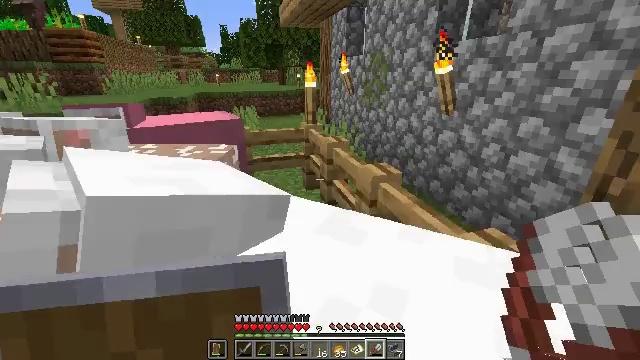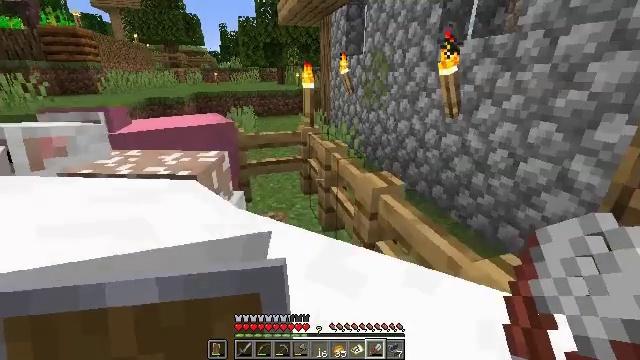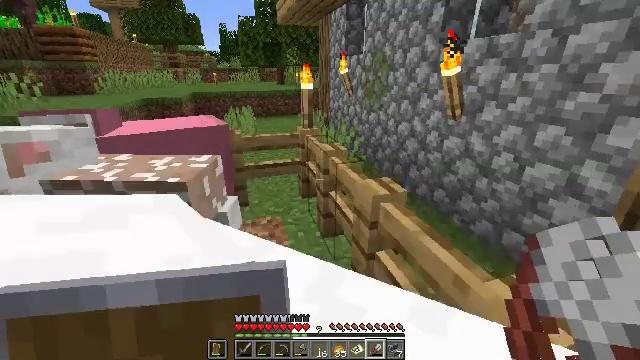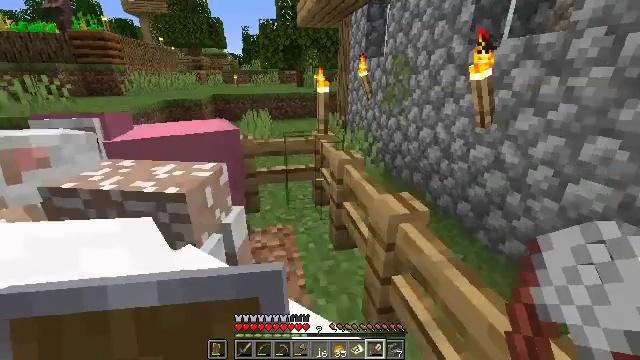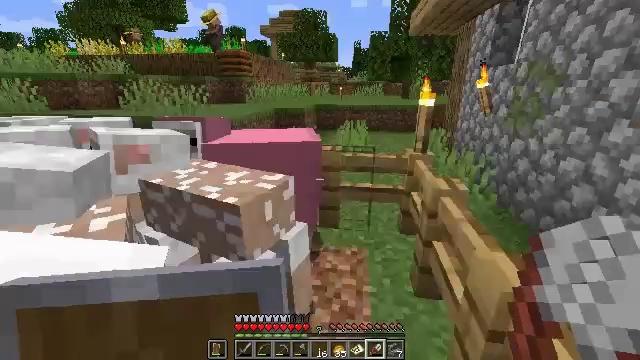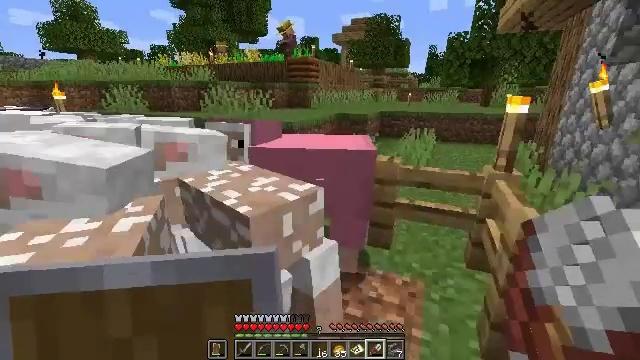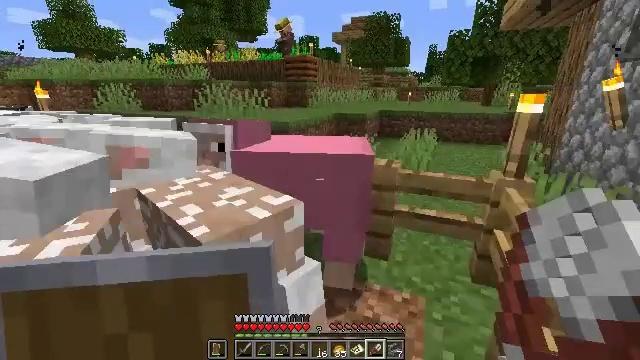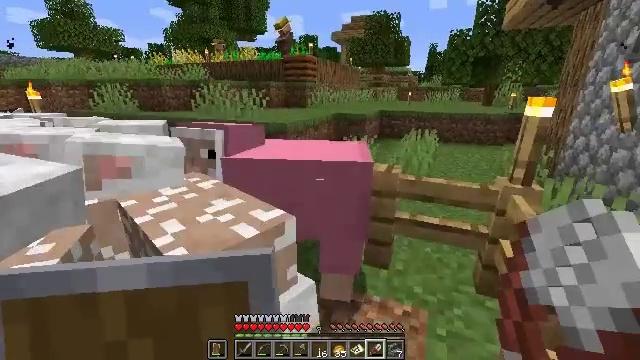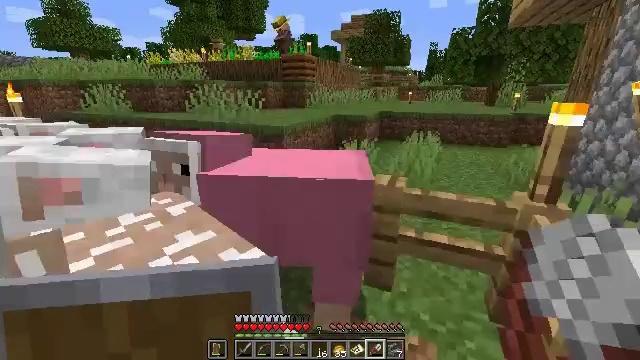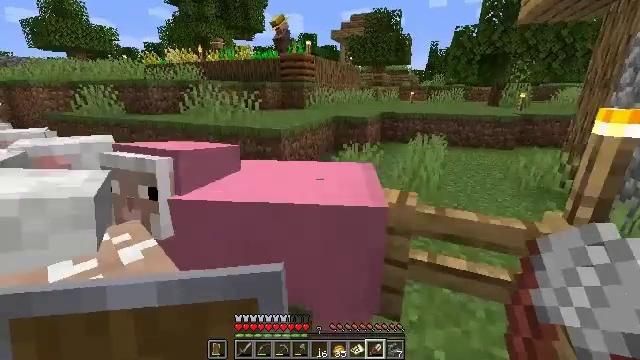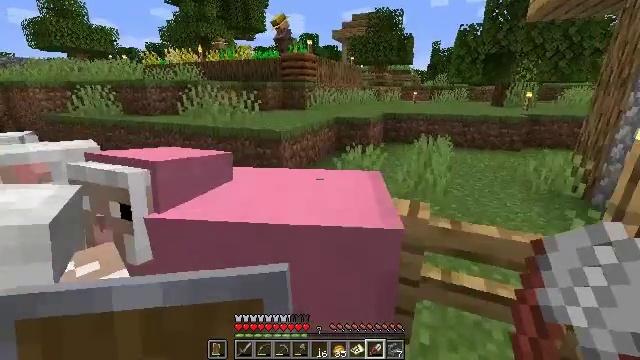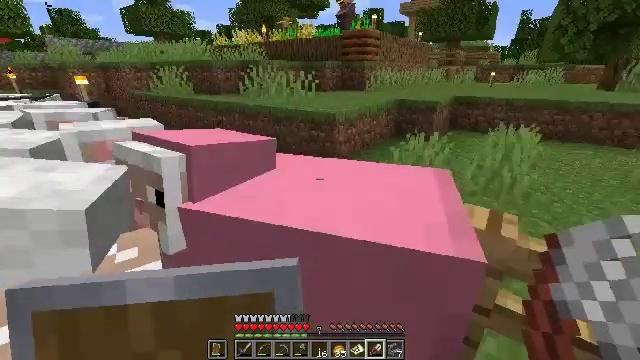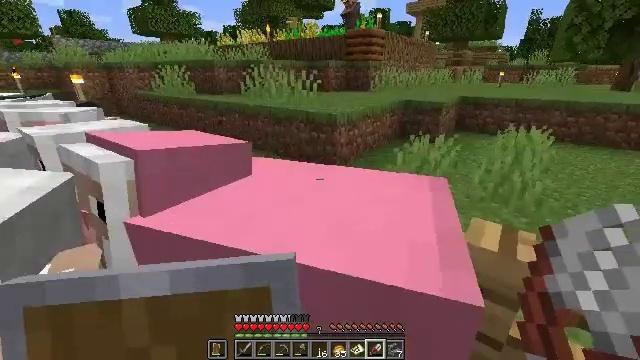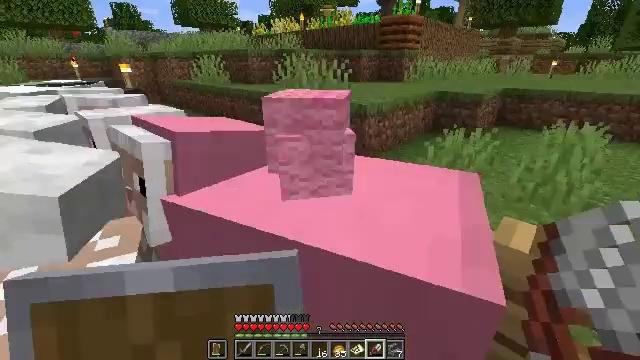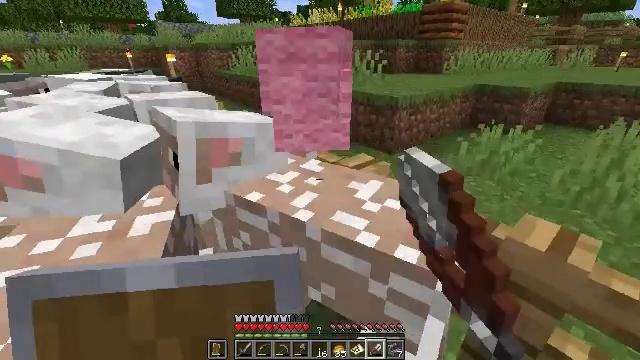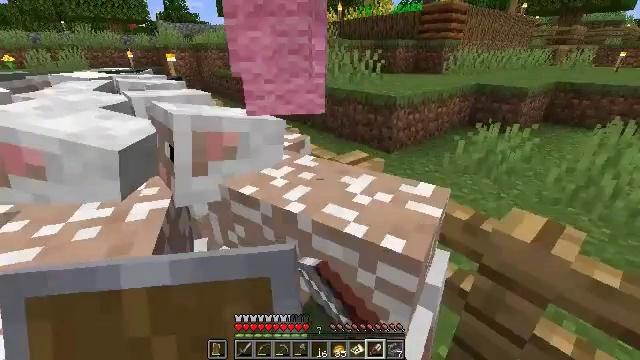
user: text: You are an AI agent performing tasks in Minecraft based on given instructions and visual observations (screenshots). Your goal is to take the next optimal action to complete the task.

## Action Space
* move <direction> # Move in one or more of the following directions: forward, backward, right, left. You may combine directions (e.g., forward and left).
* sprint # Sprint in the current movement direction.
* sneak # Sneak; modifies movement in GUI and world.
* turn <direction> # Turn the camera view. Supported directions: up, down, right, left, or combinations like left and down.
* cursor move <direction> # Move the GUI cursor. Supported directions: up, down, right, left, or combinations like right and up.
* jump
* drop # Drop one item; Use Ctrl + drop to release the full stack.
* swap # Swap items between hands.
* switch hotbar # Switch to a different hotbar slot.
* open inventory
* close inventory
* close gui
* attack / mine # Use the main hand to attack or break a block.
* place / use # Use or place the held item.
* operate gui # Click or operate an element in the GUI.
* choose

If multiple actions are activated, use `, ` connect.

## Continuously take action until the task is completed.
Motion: motion action
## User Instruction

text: Form a blue banner by arranging blue wool and a stick in the crafting table.
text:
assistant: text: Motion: move forward
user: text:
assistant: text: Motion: move forward
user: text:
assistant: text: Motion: move forward, turn left
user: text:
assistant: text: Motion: move forward, turn left and up
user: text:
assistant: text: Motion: move forward, turn left and up
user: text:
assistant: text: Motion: move forward
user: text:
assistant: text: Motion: move forward
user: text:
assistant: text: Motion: move forward, use / place
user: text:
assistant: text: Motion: move forward, use / place
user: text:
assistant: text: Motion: move forward, use / place
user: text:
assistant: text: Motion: move forward, turn left and down, use / place
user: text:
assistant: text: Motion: turn left, use / place
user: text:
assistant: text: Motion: turn left and down, use / place
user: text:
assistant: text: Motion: turn left and down, use / place
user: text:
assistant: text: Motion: move forward, use / place
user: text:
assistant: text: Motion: move forward
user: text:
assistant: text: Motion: move forward, turn left and down
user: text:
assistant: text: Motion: move forward, turn left and down
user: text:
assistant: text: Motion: move forward
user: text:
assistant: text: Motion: move forward
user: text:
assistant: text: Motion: move forward, turn left
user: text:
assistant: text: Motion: move forward, turn left and up
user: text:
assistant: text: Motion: move forward, turn left and up
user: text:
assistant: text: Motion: move forward, turn left and up
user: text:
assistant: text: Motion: move forward
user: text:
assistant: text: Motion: move forward
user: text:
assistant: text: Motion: move forward
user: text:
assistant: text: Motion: move forward
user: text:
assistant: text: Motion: move forward
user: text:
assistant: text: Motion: move forward